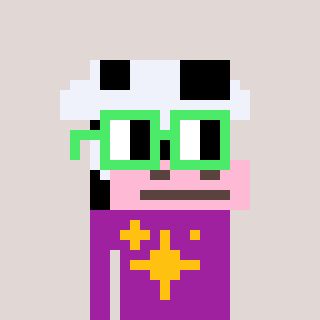
a pixel art character with square light green glasses, a cow-shaped head and a magenta-colored body on a warm background